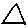
Label: triangle